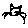
Label: cat